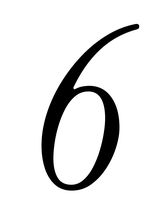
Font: InstrumentSerif-Italic